Question: I use idea 12.
And see following result after compilation.

I am wondering that idea doesn't show error in text editor.
Is it idea bug?
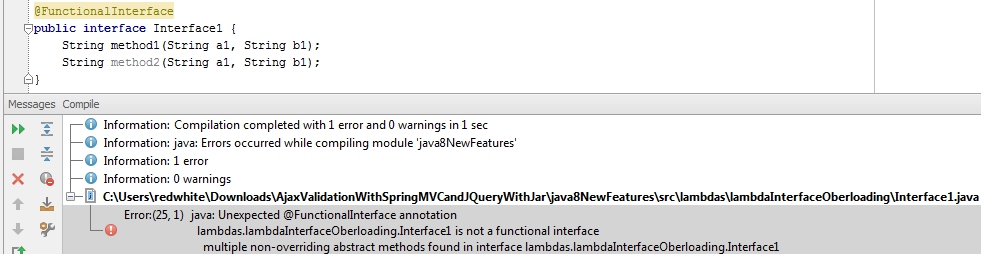
Answer: I'm not sure what kind of support IntelliJ IDEA 12 has for Java 8 inspections and code analysis, but in IntelliJ 14 this works fine. However the error is displayed only if you have Project language level set to 8 in Project structure (which makes sense).
So try changing the language level if you haven't done so already. If that doesn't help then it's possible that IntelliJ 12 doesn't support this.